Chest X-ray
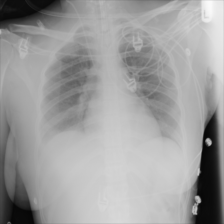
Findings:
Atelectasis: negative
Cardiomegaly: negative
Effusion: negative
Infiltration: negative
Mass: negative
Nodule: negative
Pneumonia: negative
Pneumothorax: negative
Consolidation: negative
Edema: negative
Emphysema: negative
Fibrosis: negative
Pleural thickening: negative
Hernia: negative